Interaction volume radius: 5 \u00c5
Interaction volume height: 15 \u00c5
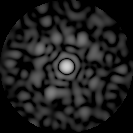
Disorder parameter: 0.8615